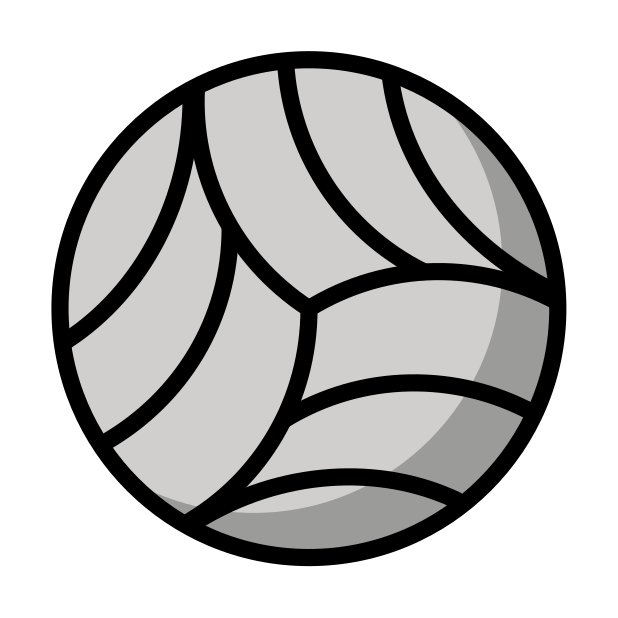
Emoji: 🏐
Name: volleyball
Unicode: 0x1f3d0